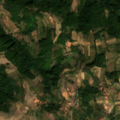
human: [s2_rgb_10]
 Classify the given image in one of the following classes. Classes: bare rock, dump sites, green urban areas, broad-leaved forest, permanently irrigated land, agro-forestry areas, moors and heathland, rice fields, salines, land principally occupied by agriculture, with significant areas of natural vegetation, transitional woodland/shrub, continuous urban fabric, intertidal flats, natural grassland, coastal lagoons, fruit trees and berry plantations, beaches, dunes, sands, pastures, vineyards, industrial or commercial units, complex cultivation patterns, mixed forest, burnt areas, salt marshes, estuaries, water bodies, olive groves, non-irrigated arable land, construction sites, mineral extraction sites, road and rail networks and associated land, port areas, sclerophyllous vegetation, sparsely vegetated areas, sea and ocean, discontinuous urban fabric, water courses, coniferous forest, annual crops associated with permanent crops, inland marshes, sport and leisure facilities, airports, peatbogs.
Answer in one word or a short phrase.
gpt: complex cultivation patterns, land principally occupied by agriculture, with significant areas of natural vegetation, broad-leaved forest